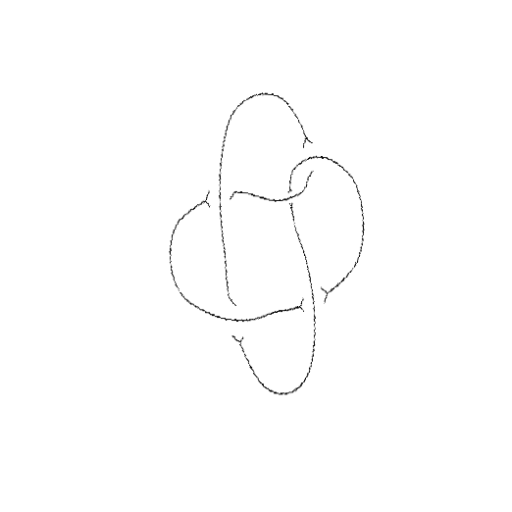
Crossing number: 5